Field crop: tomato
Growth stage: 2
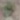
Species: solanum